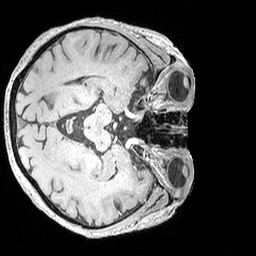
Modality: MP2RAGE
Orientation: axial
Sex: female
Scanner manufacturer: siemens
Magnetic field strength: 3 T
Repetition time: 5 s
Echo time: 0.00292 s